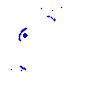
Particle: electron